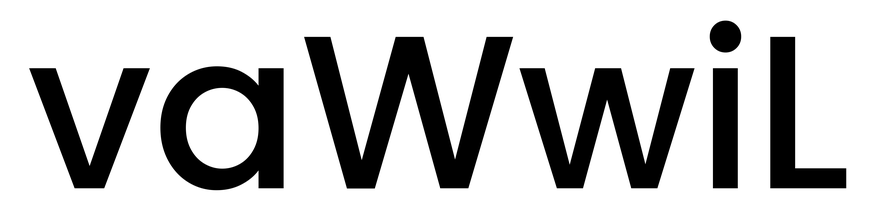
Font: Poppins-Medium